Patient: sex M, age 64
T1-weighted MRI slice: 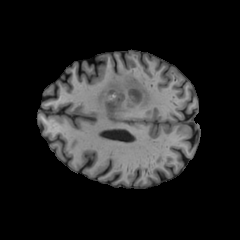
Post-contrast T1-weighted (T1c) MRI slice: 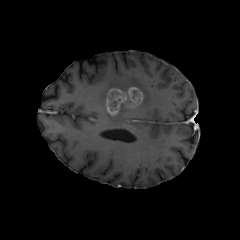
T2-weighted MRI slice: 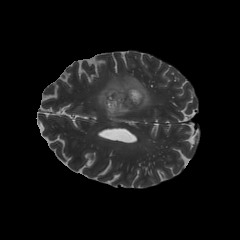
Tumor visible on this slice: yes
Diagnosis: Glioblastoma, IDH-wildtype
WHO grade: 4